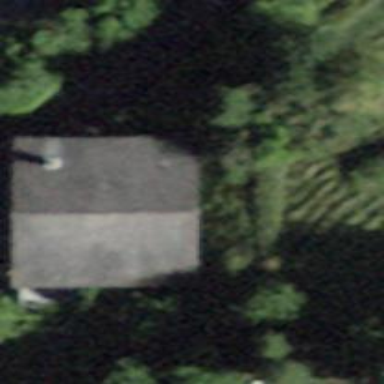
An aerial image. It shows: Building with ridge on the roof.